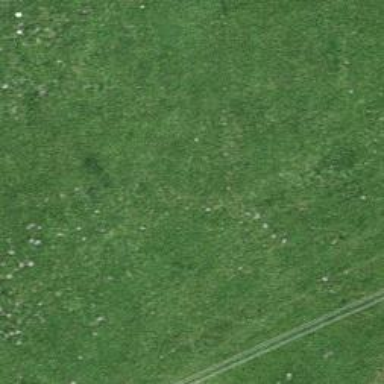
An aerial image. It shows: Isolated dwelling in the countryside.